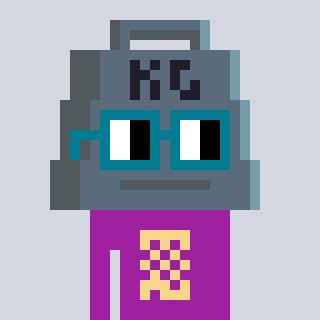
a pixel art character with square dark green glasses, a weight-shaped head and a magenta-colored body on a cool background